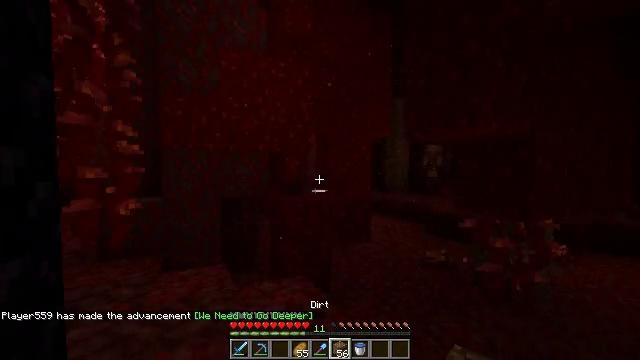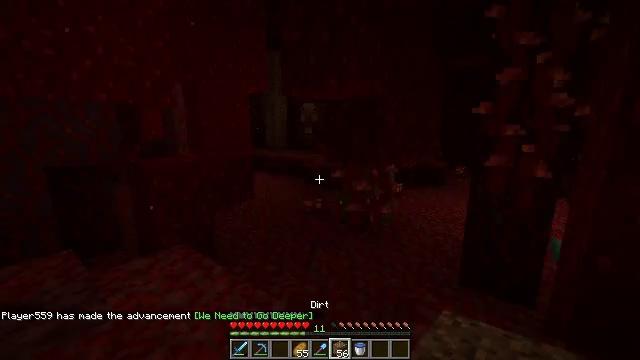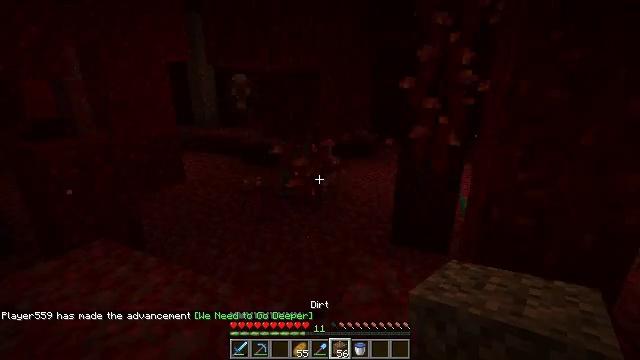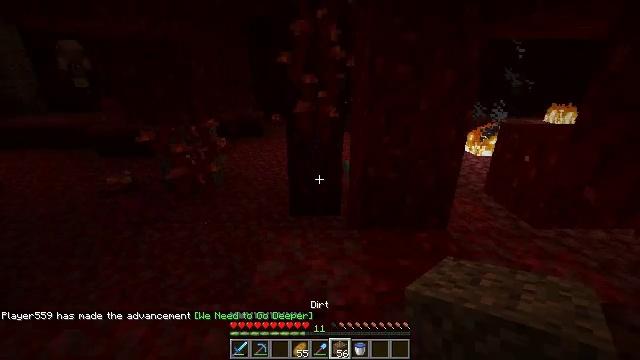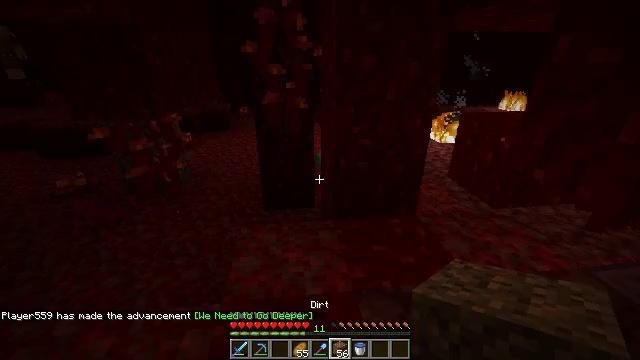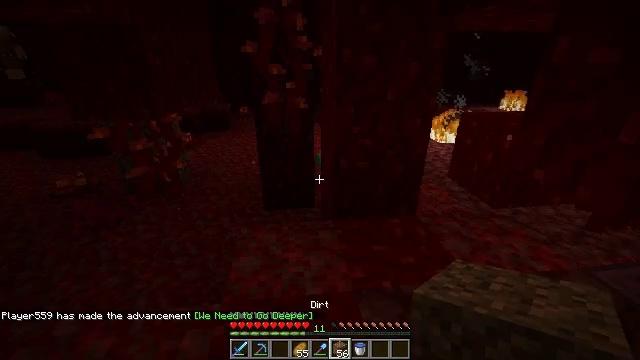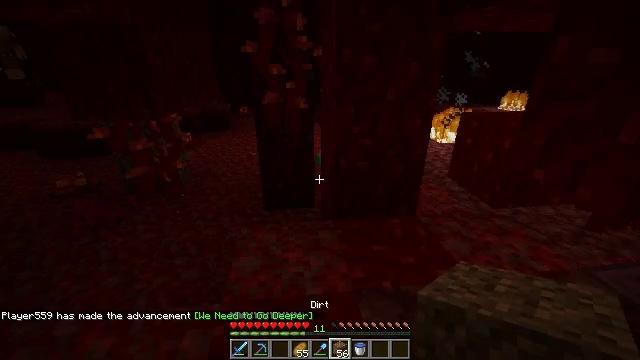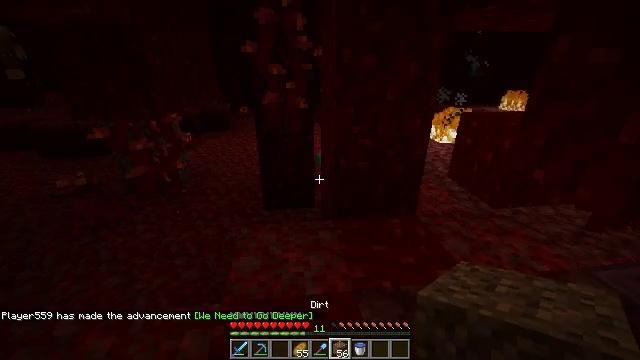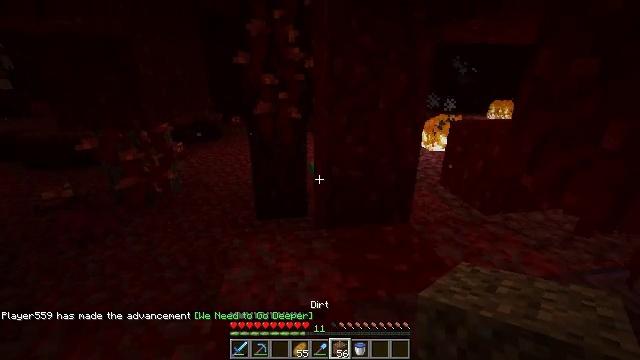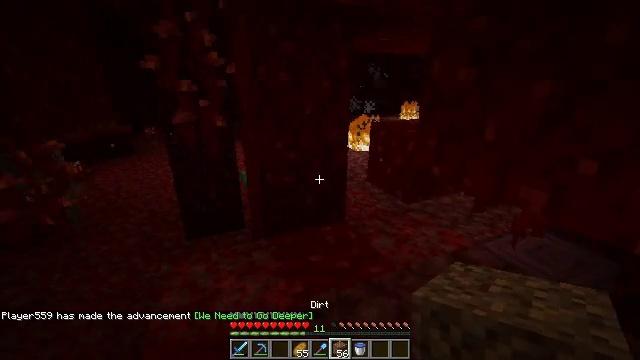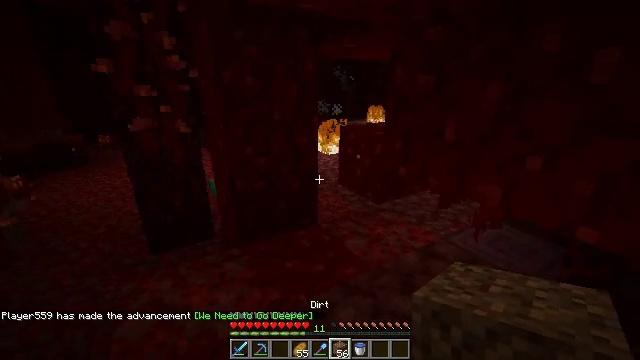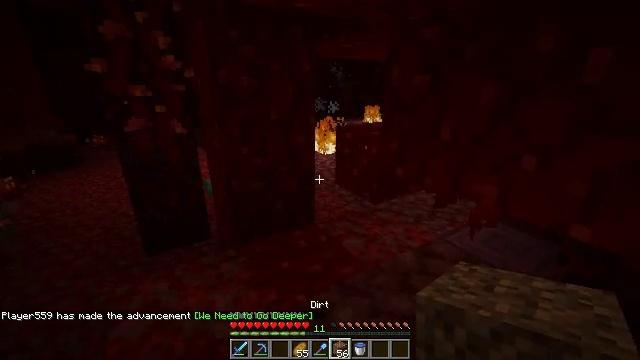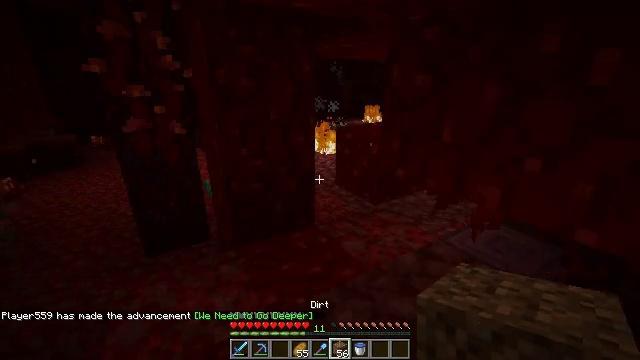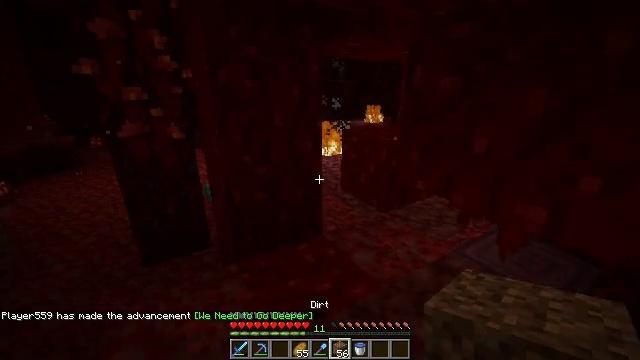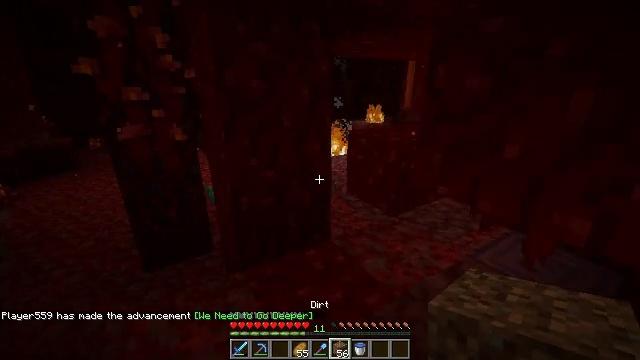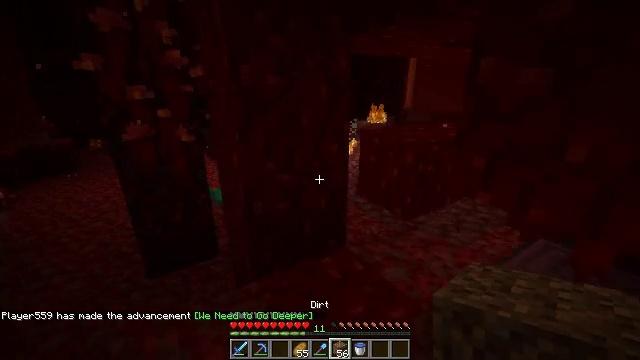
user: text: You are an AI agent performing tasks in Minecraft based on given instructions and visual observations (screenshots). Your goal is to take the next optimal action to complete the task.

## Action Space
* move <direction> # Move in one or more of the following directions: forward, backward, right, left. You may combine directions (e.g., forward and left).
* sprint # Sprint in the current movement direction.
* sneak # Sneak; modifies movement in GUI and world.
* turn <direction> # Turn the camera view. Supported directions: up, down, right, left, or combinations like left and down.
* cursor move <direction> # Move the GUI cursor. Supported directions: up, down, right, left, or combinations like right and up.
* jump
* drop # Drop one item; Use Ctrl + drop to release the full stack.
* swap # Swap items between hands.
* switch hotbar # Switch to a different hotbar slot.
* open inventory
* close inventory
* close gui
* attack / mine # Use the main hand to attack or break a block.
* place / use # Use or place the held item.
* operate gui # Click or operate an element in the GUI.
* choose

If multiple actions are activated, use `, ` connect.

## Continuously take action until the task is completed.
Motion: motion action
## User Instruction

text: Dig up the bone block in the desert or swamp biome.
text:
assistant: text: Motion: turn right and down
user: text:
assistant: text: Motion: turn right and down
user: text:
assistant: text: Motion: turn right and down
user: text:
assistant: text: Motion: turn right and down
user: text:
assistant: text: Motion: no_op
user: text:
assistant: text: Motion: no_op
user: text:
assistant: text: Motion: no_op
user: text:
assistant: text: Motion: turn right and up
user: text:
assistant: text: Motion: turn right and up
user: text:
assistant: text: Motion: turn right
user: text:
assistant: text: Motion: no_op
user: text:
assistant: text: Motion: move forward
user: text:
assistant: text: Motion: move forward and move left
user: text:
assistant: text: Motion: move forward and move left
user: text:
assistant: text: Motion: move forward and move left
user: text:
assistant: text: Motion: move left
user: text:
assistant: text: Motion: move left
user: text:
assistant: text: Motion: move forward and move left
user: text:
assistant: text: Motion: move forward and move left, turn down
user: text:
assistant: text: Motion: move forward and move left
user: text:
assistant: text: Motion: move forward and move left
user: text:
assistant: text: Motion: move forward and move left
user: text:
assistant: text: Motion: move forward and move left
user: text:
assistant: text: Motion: move forward and move left
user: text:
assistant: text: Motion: move forward and move left
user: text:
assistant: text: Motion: move forward and move left
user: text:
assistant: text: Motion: move forward and move left
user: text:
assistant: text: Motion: move forward and move left
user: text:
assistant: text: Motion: move forward and move left
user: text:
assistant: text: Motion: move forward and move left